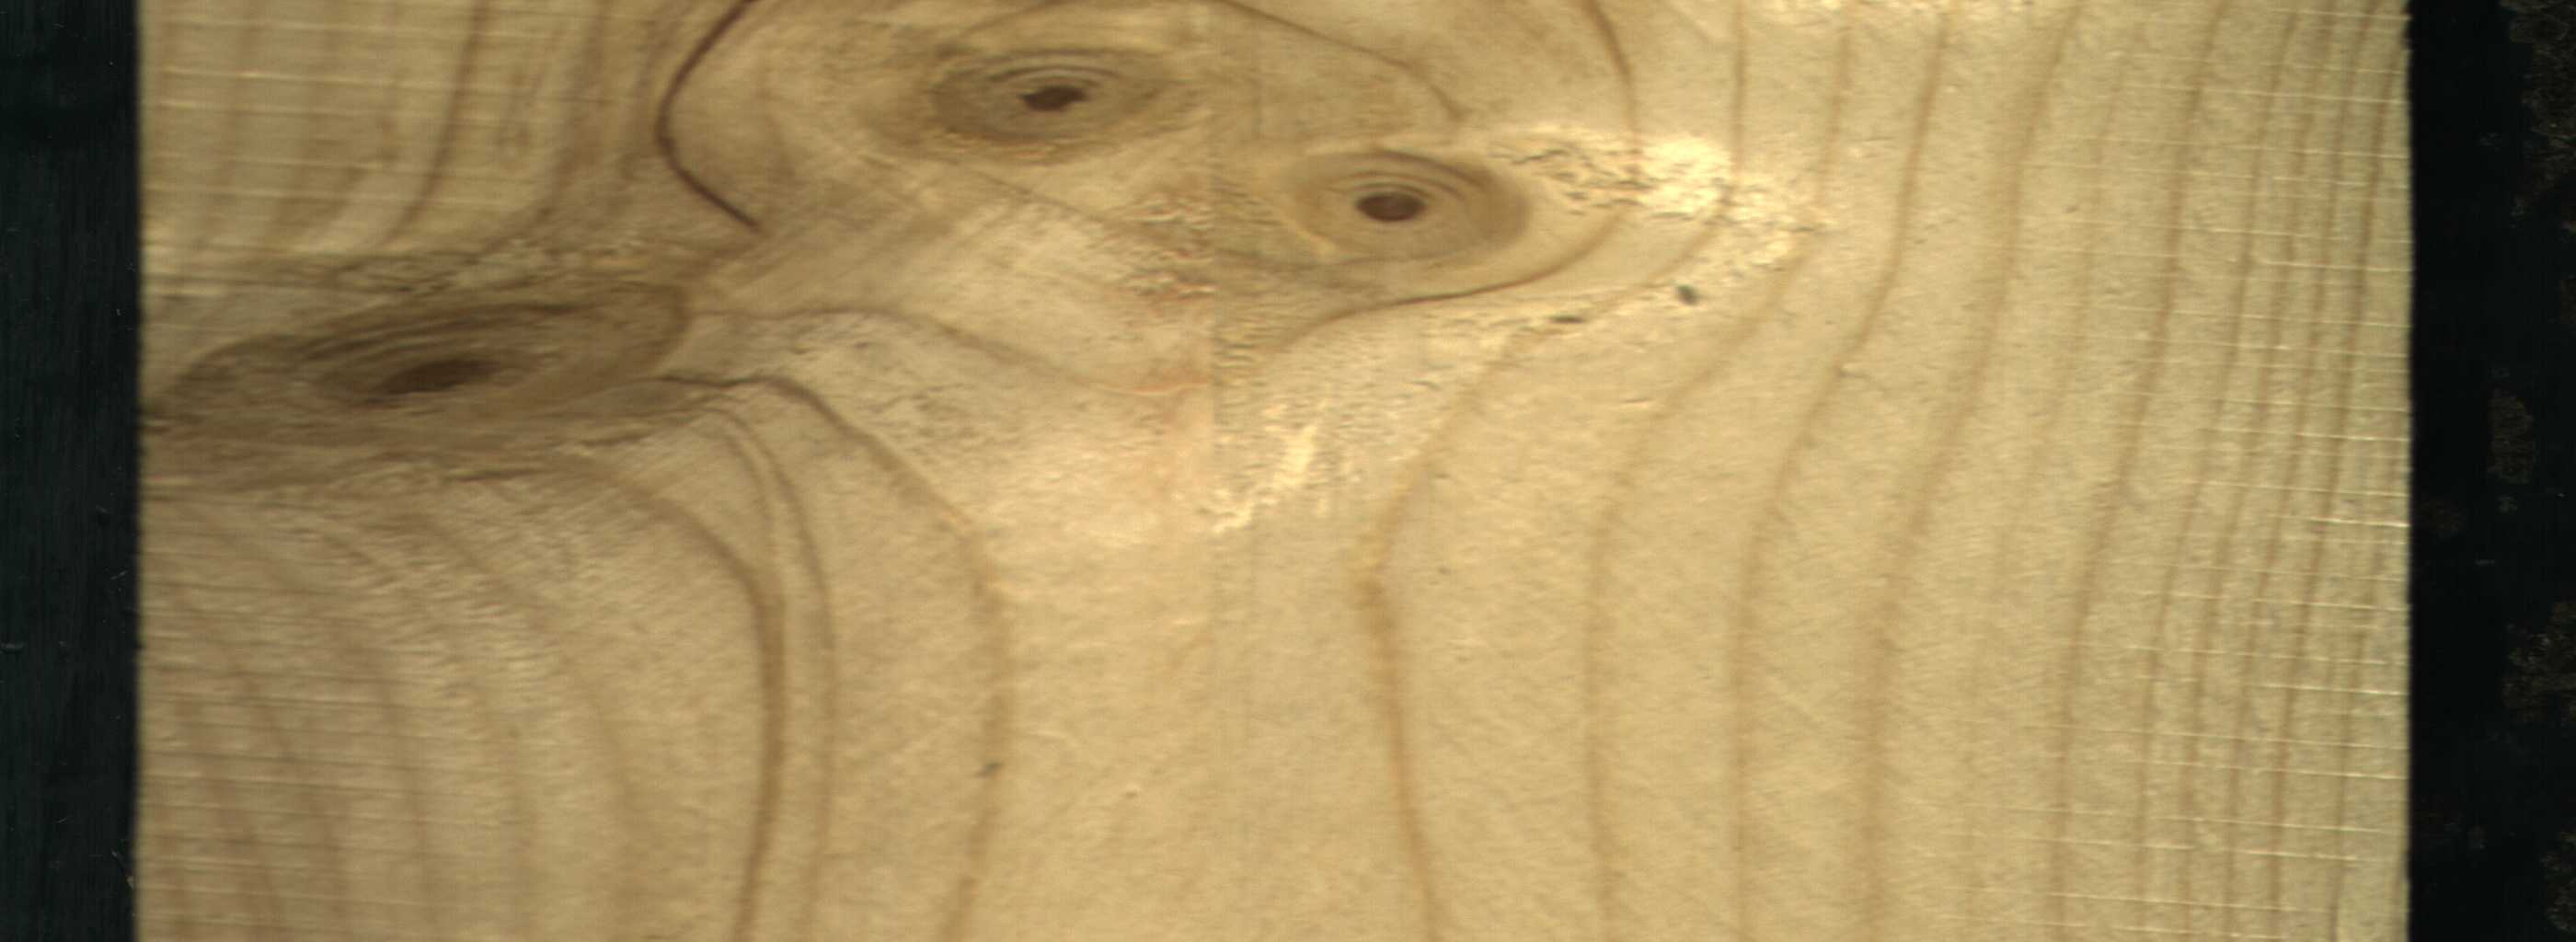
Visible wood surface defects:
Crack
Live_Knot
Live_Knot
Live_Knot